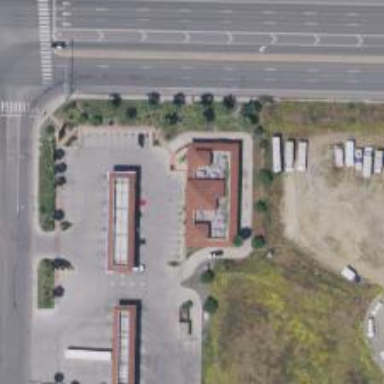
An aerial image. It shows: Convenience shop.